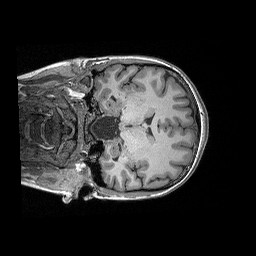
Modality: T1w
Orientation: coronal
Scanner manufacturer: siemens
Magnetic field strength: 3 T
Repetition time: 2.3 s
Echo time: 0.00298 s